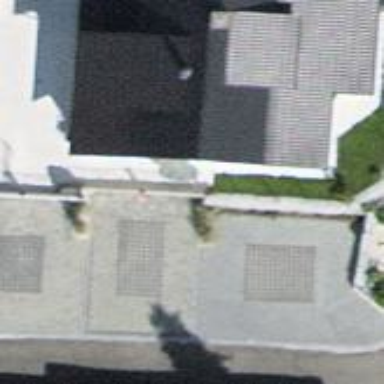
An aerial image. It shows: Building with tiled roof.